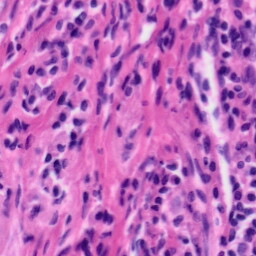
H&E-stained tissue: Tonsil